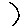
Label: moon